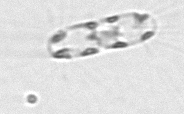
Label: Corethron_hystrix